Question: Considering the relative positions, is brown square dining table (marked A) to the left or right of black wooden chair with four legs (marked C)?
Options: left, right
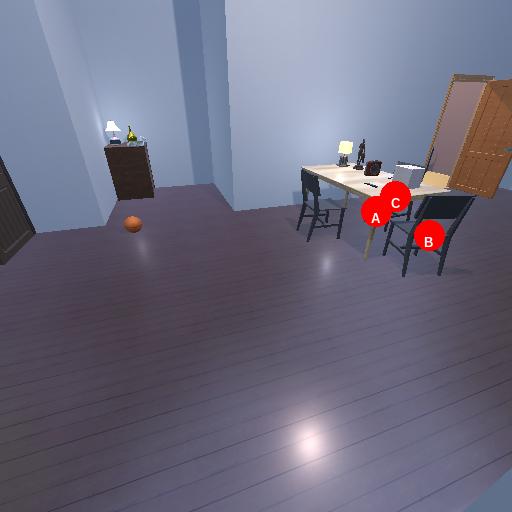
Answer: left